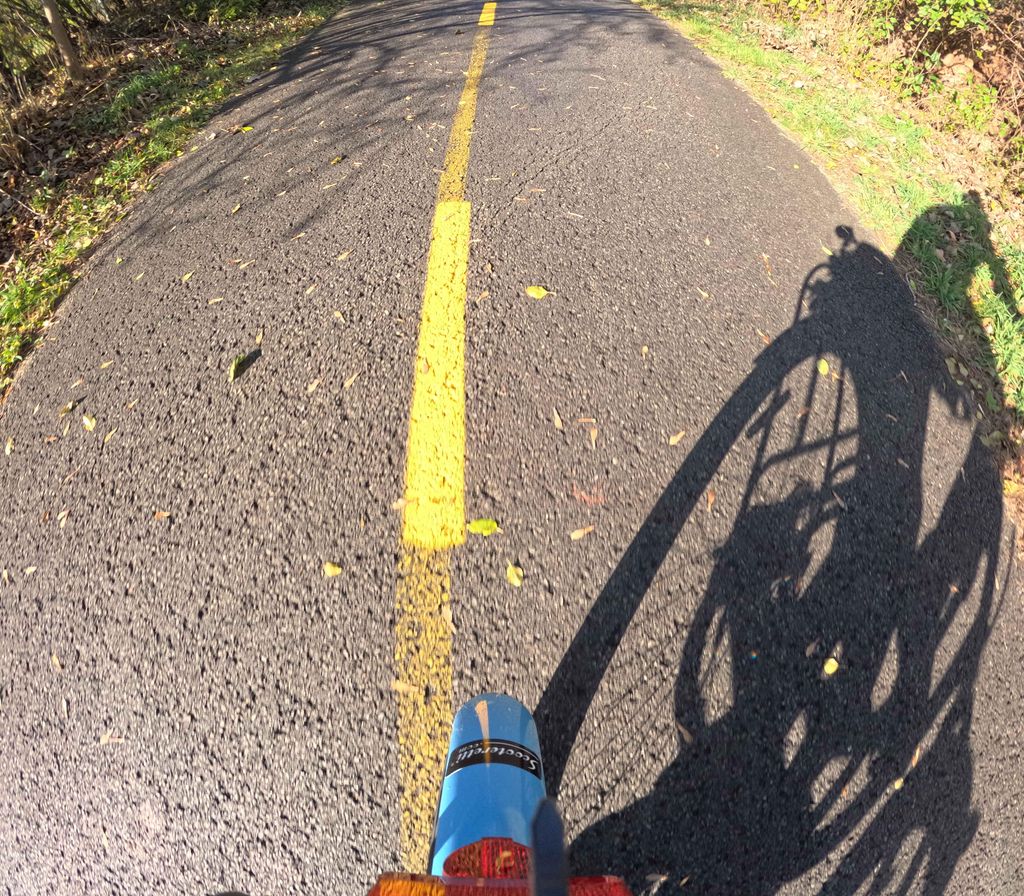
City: ottawa-gatineau